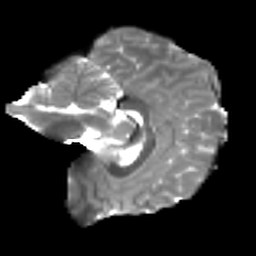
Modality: T2w
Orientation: sagittal
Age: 18
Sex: female
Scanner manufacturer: ge
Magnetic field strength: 3 T
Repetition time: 7.8 s
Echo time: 0.0618 s